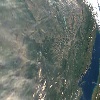
Label: land